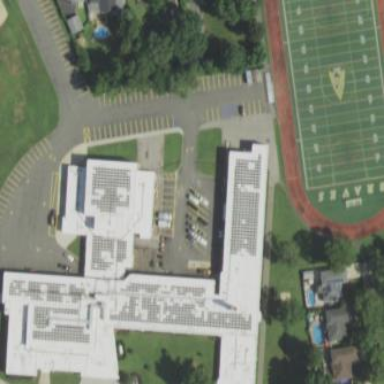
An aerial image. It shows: School building.